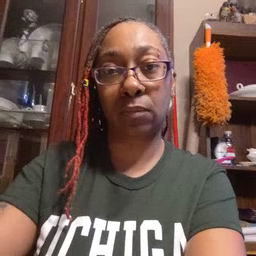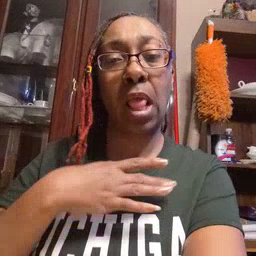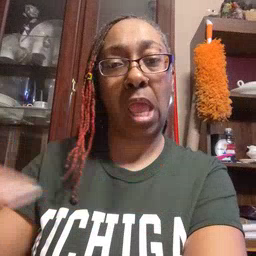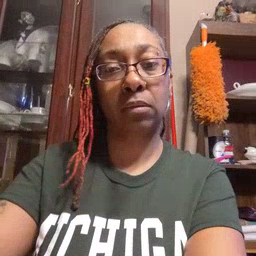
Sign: like